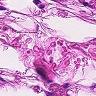
Metastatic tissue present: no